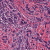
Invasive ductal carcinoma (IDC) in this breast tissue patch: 1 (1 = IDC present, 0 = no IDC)